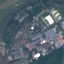
Land use / land cover: Industrial